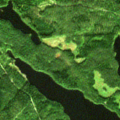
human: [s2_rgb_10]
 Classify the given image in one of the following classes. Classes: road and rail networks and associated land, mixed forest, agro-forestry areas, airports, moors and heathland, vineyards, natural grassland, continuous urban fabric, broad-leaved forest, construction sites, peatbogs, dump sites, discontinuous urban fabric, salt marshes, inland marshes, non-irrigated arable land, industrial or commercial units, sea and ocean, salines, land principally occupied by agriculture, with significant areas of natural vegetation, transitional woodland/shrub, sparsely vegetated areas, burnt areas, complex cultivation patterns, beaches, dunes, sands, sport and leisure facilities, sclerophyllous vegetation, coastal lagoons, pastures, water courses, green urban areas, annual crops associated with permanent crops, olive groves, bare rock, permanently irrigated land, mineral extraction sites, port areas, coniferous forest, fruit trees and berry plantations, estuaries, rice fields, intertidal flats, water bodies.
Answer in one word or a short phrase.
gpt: coniferous forest, mixed forest, transitional woodland/shrub, water bodies